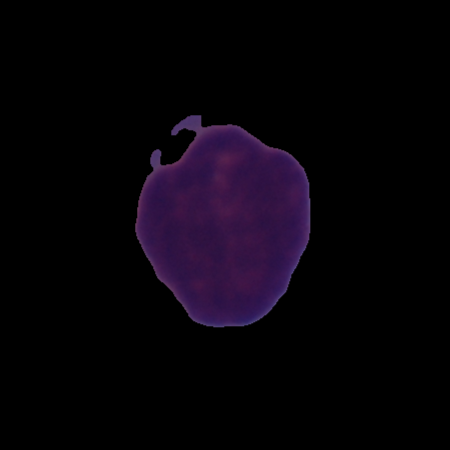
Label: cancer